Interaction volume radius: 10 \u00c5
Interaction volume height: 15 \u00c5
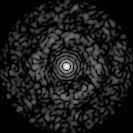
Disorder parameter: 0.845